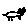
Label: cat